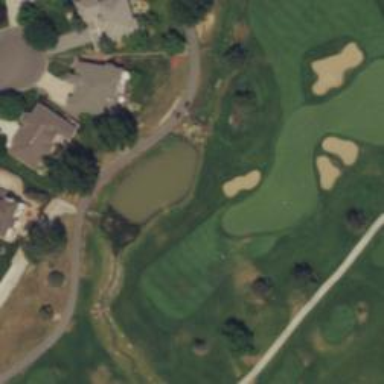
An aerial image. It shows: Path bridge over golf path.